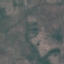
Land use / land cover class: HerbaceousVegetation